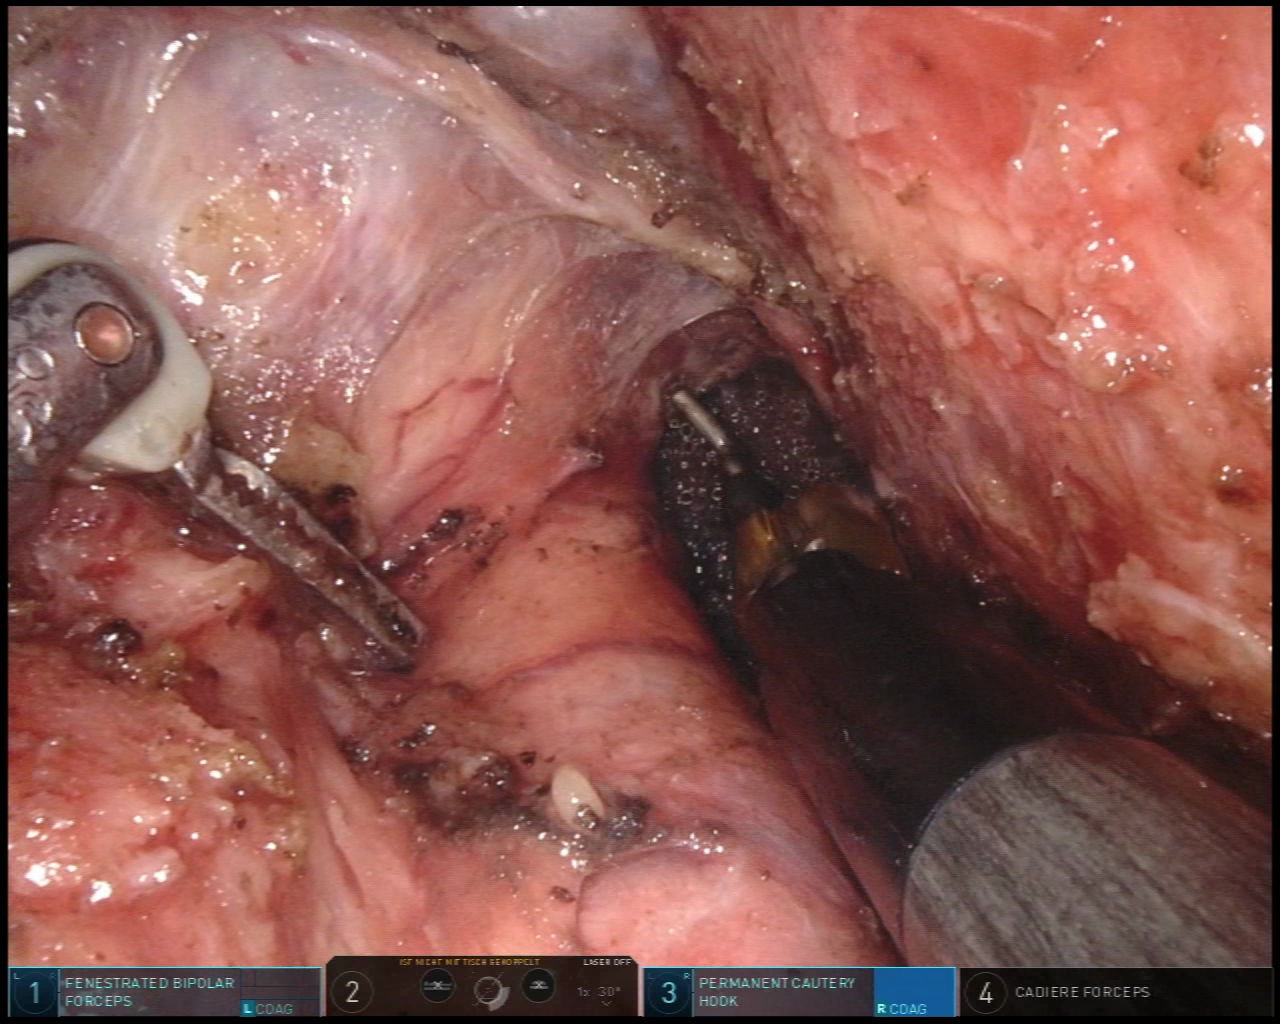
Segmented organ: vesicular_glands
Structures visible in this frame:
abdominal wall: no
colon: no
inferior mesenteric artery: no
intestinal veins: no
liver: no
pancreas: no
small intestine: no
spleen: no
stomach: no
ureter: no
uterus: no
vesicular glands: yes